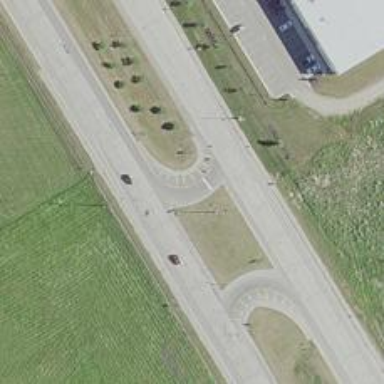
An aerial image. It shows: Primary link highway with asphalt surface.